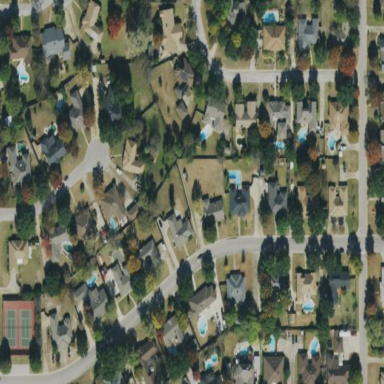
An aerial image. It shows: Residential area within neighborhood.